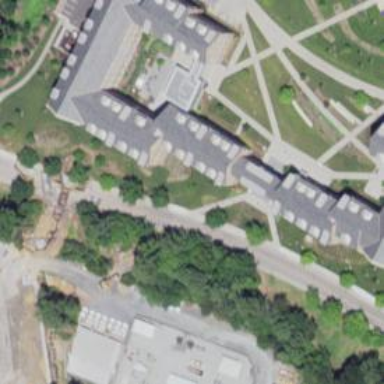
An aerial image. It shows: Dormitory building.